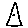
Label: triangle